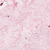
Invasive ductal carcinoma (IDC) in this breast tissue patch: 0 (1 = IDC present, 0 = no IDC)